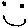
Label: smiley face